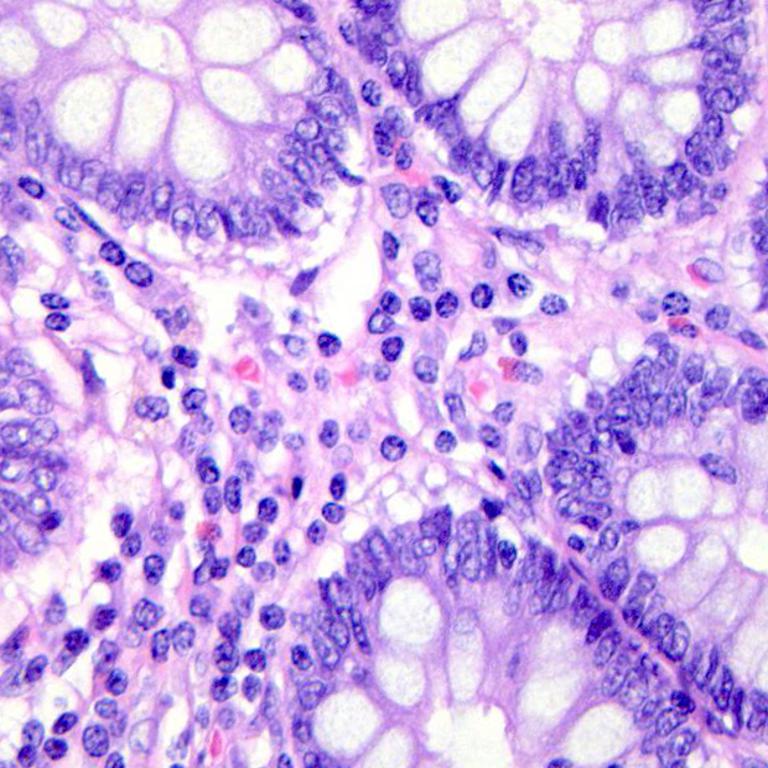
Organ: colon
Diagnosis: benign